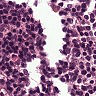
Metastatic tissue present: no